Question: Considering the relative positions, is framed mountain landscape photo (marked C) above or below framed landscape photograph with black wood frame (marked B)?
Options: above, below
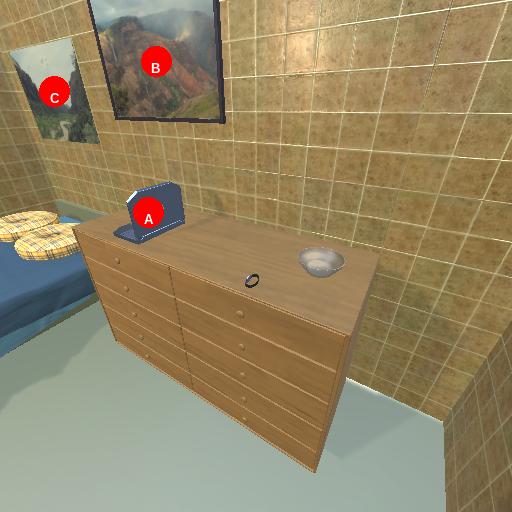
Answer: above